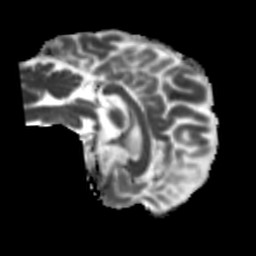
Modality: MD
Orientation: sagittal
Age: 50
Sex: female
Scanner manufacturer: siemens
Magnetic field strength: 3 T
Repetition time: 5.25 s
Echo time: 0.08 s